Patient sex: M
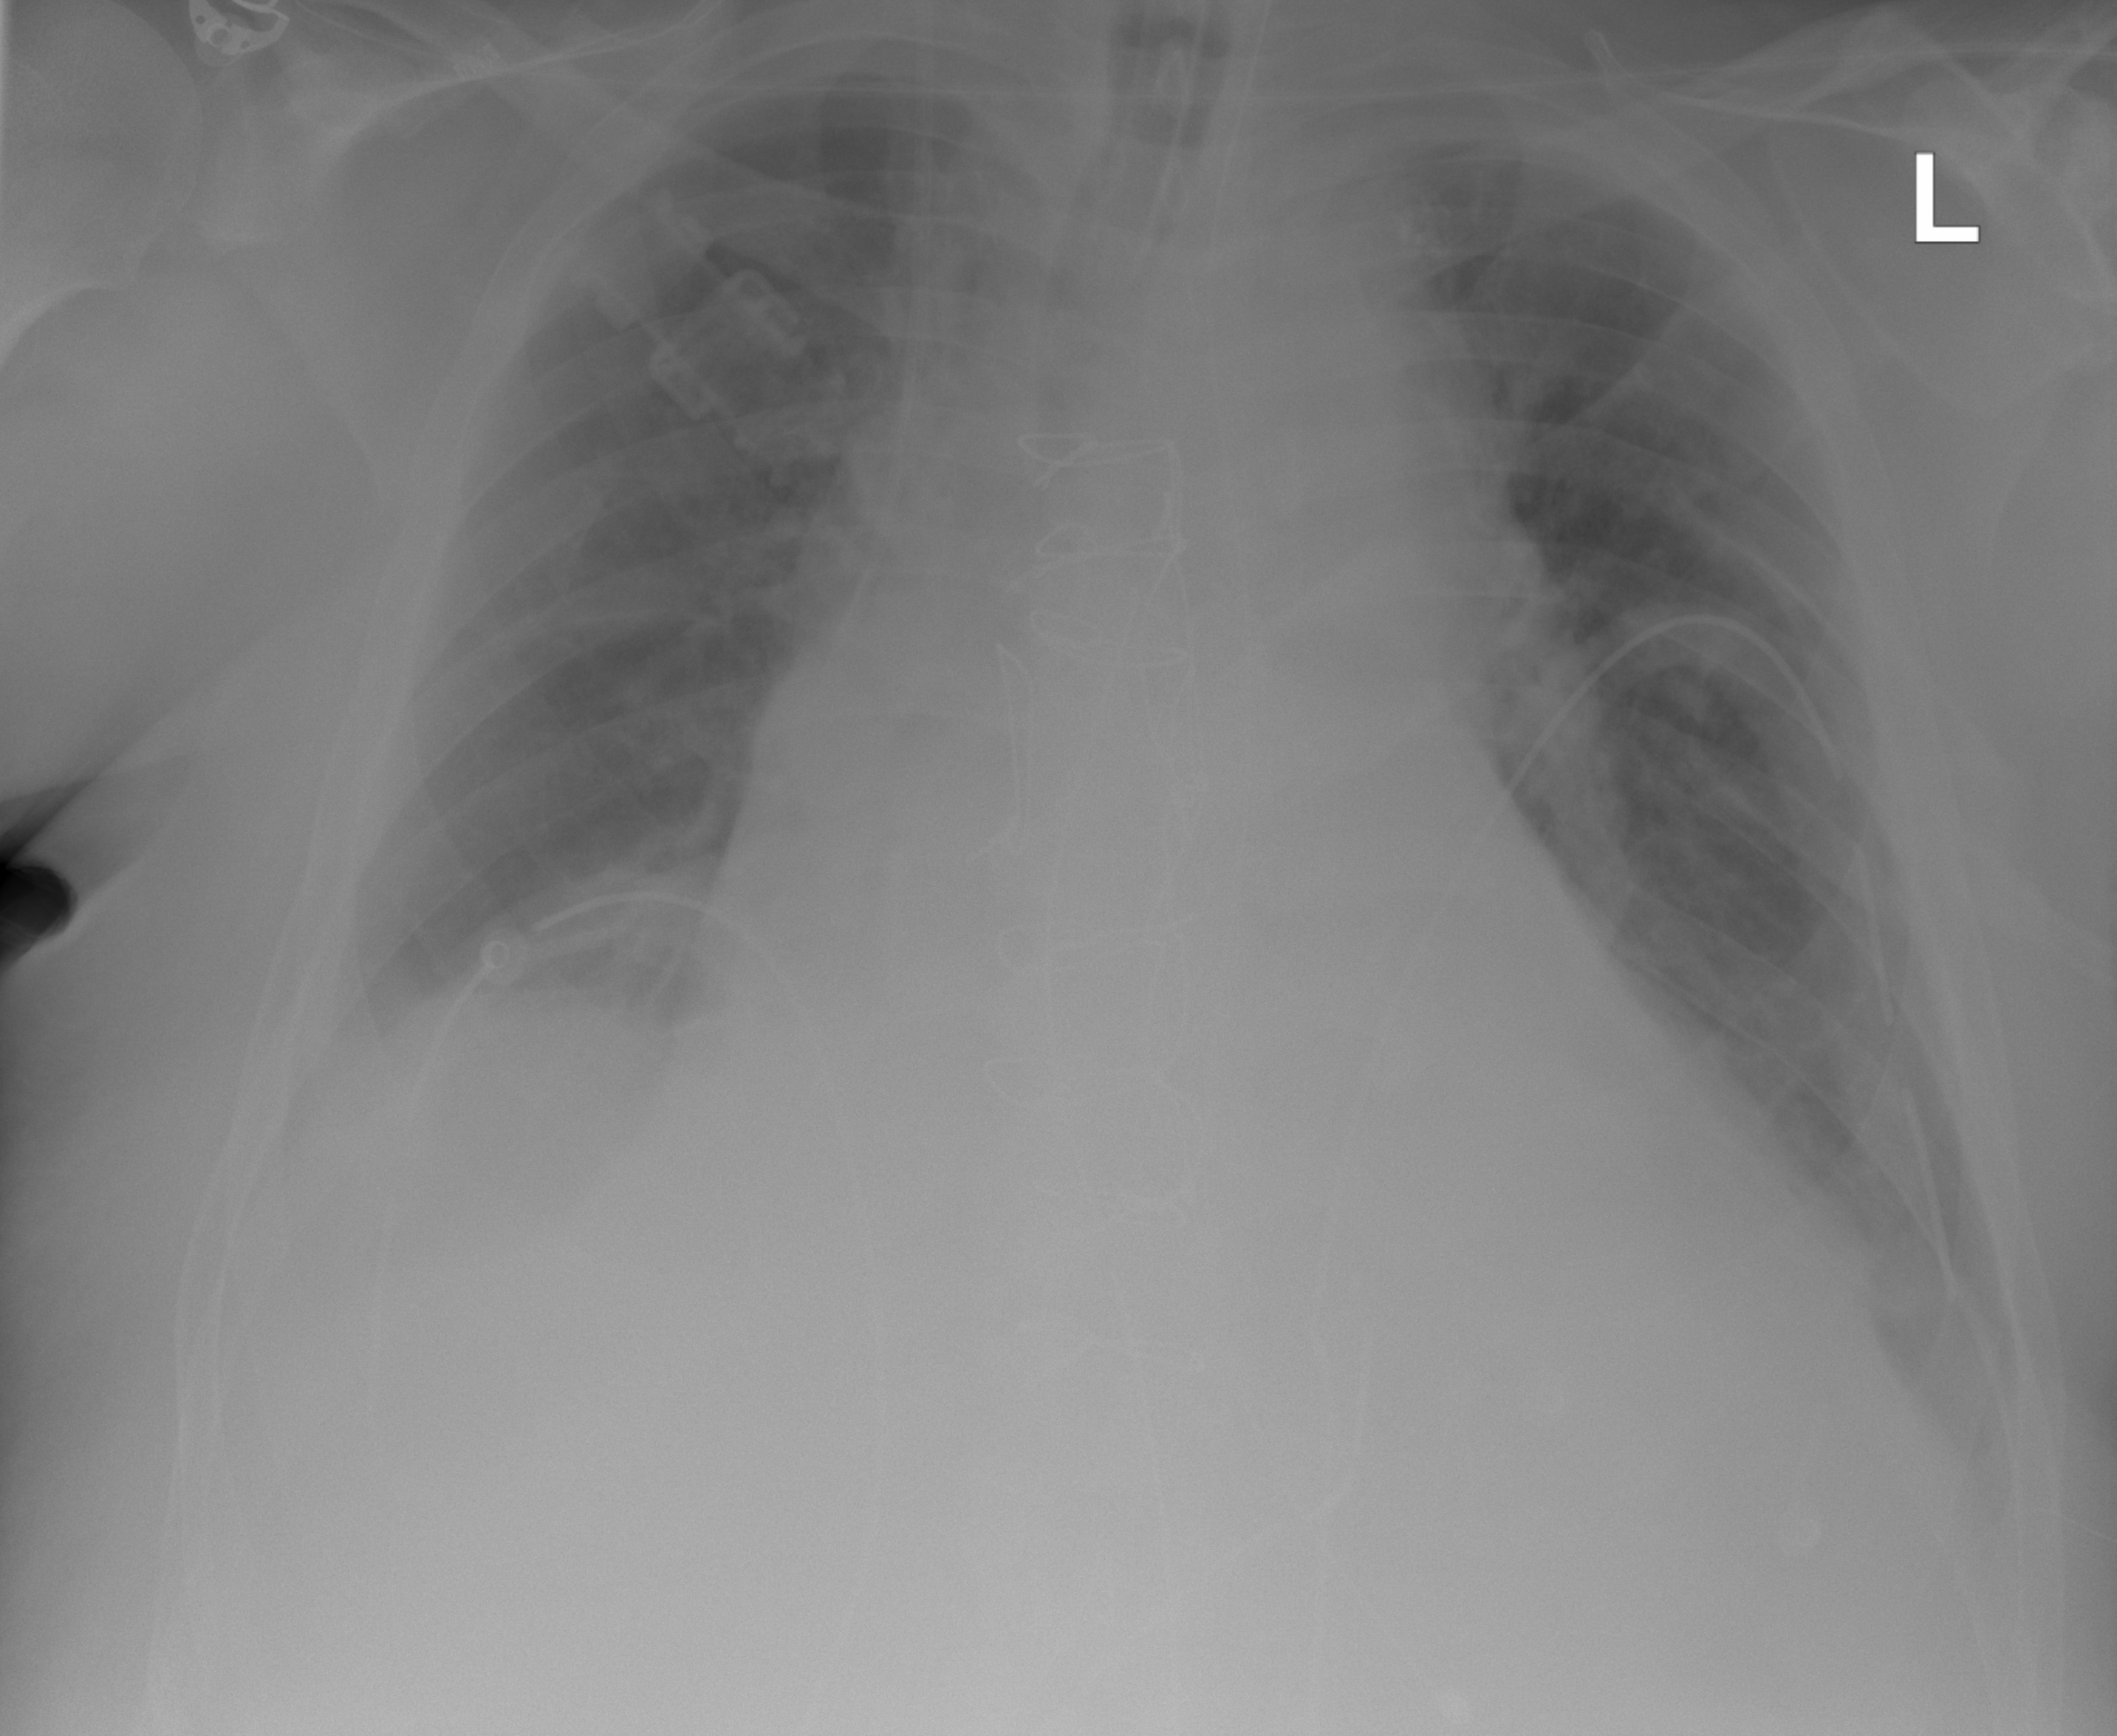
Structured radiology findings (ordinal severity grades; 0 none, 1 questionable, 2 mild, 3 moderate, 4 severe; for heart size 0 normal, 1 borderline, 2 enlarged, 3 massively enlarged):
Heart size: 3
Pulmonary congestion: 0
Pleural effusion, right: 2
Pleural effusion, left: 1
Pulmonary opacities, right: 0
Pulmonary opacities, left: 0
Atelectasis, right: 2
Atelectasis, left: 1